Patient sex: M
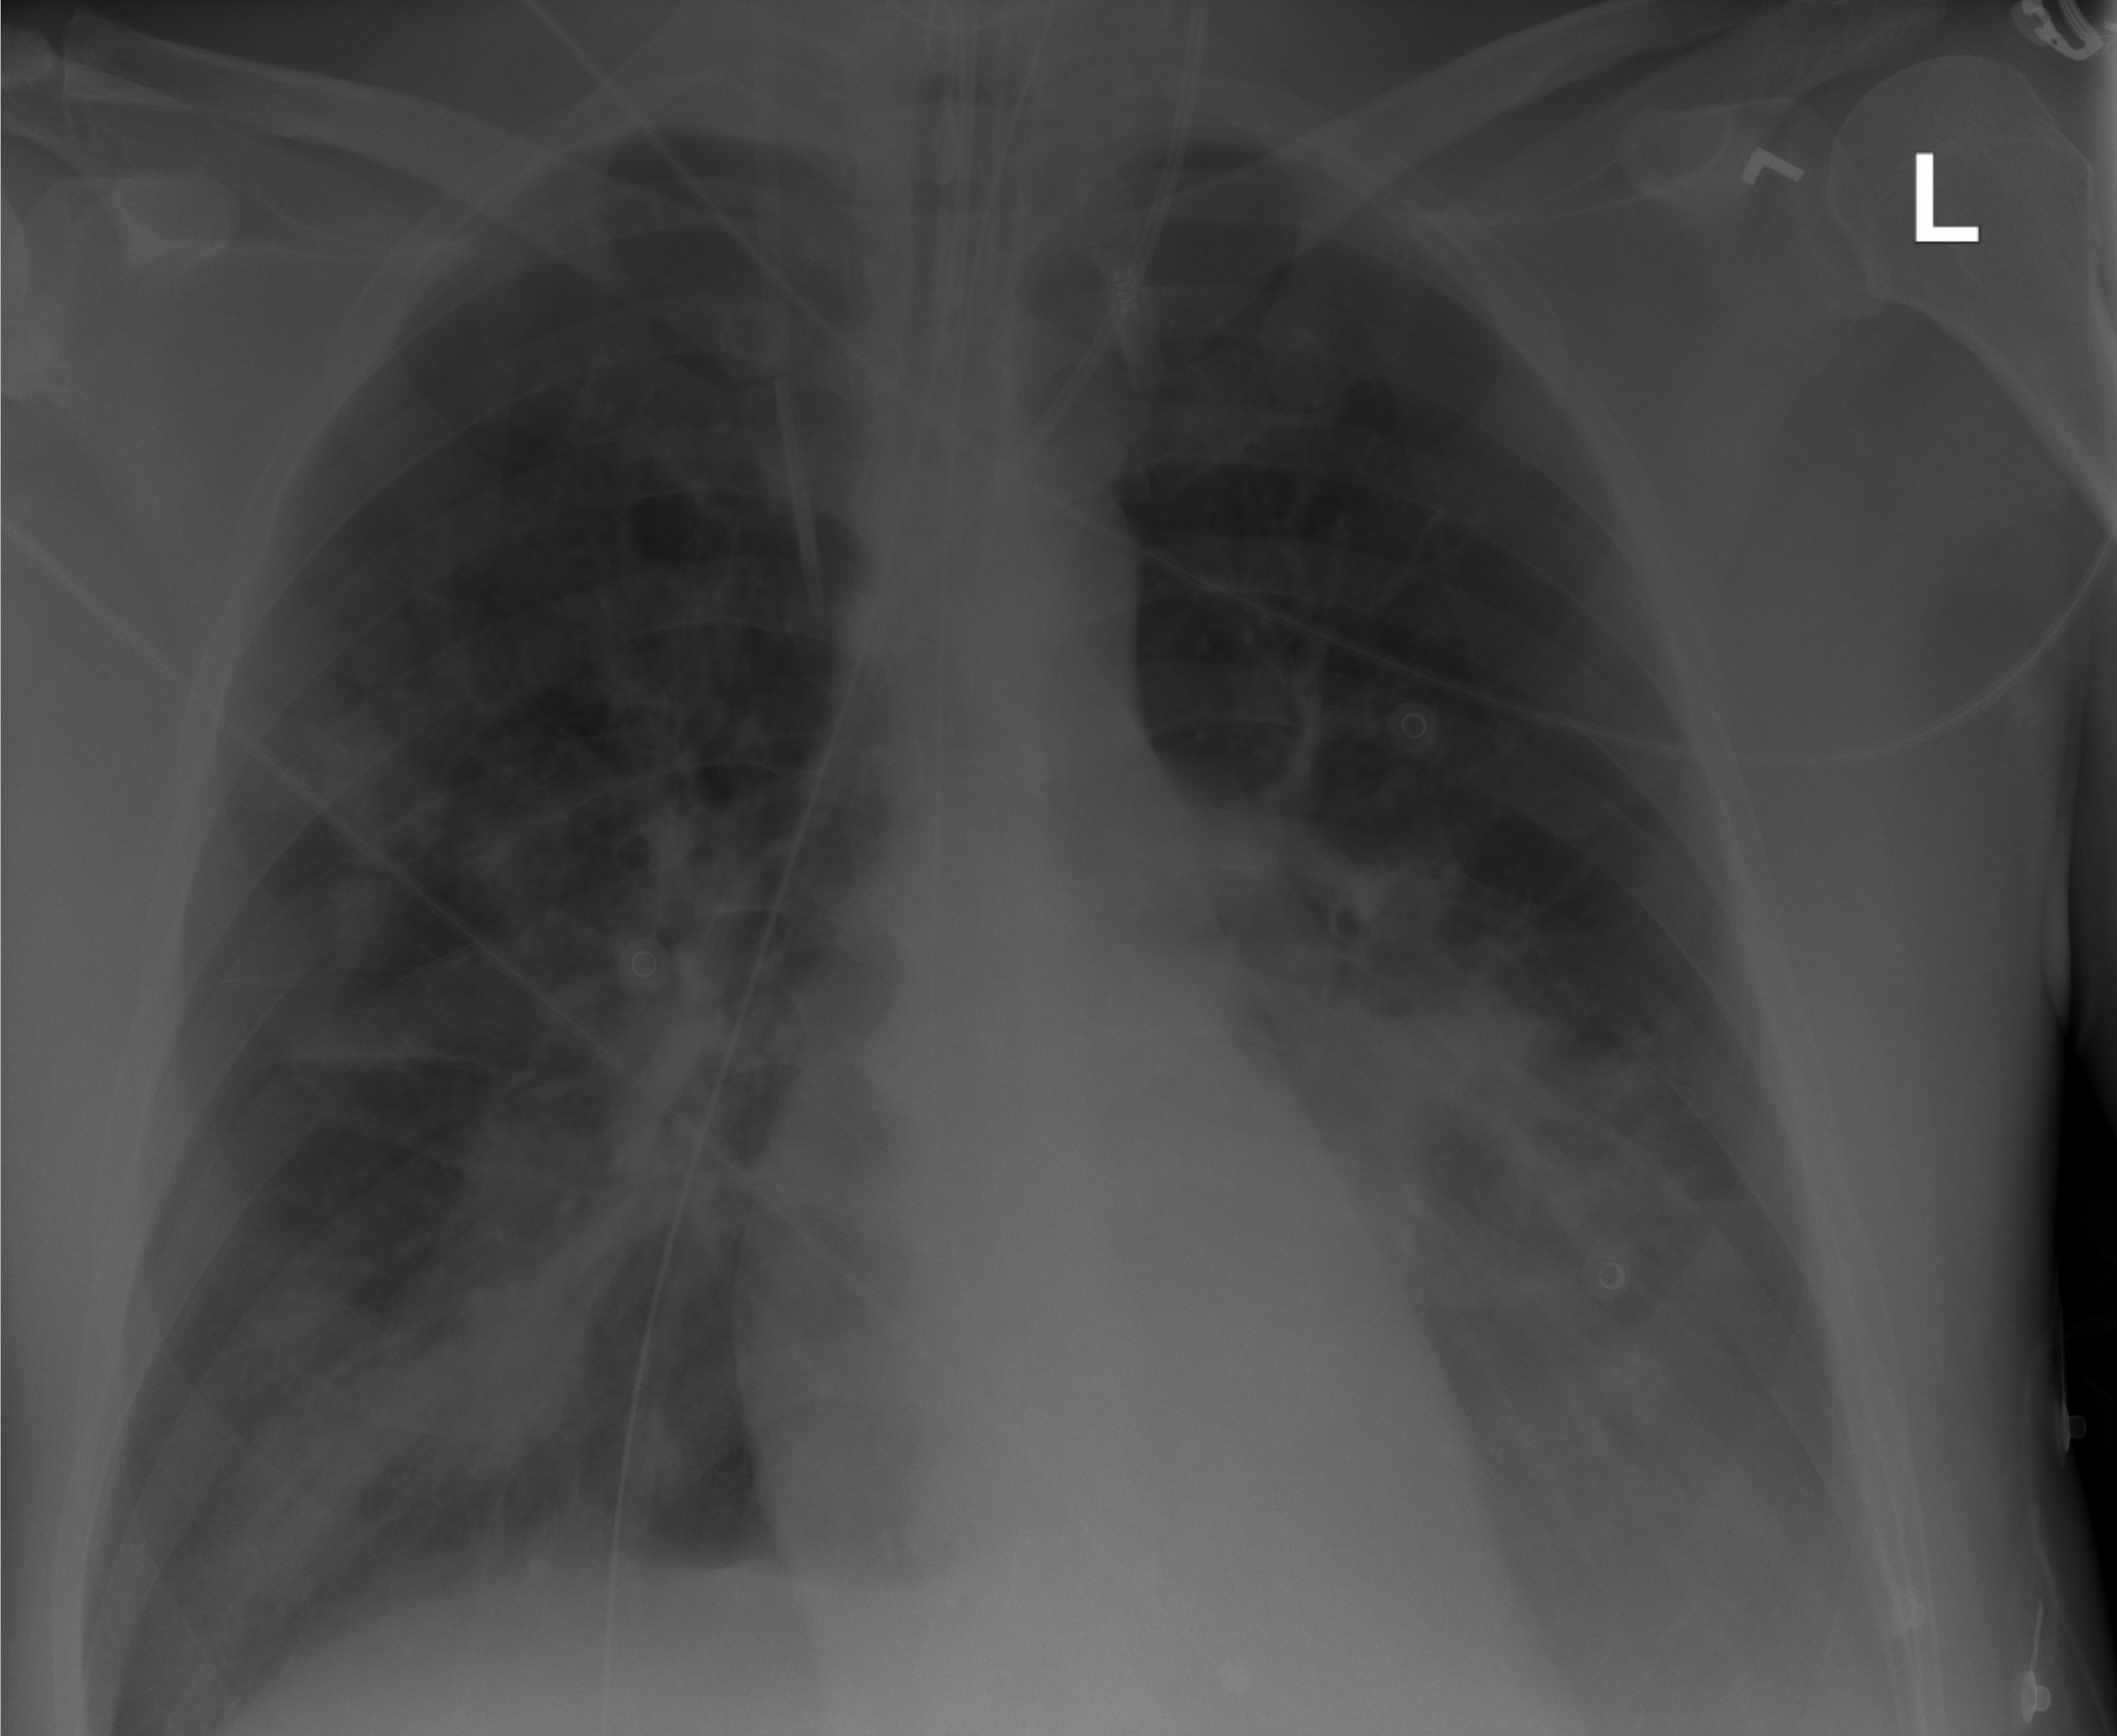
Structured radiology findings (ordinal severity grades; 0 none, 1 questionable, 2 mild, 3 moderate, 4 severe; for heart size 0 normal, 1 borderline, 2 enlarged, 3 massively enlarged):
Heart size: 0
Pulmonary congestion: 0
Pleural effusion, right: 0
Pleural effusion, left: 2
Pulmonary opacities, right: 3
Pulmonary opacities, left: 0
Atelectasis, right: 0
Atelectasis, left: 0